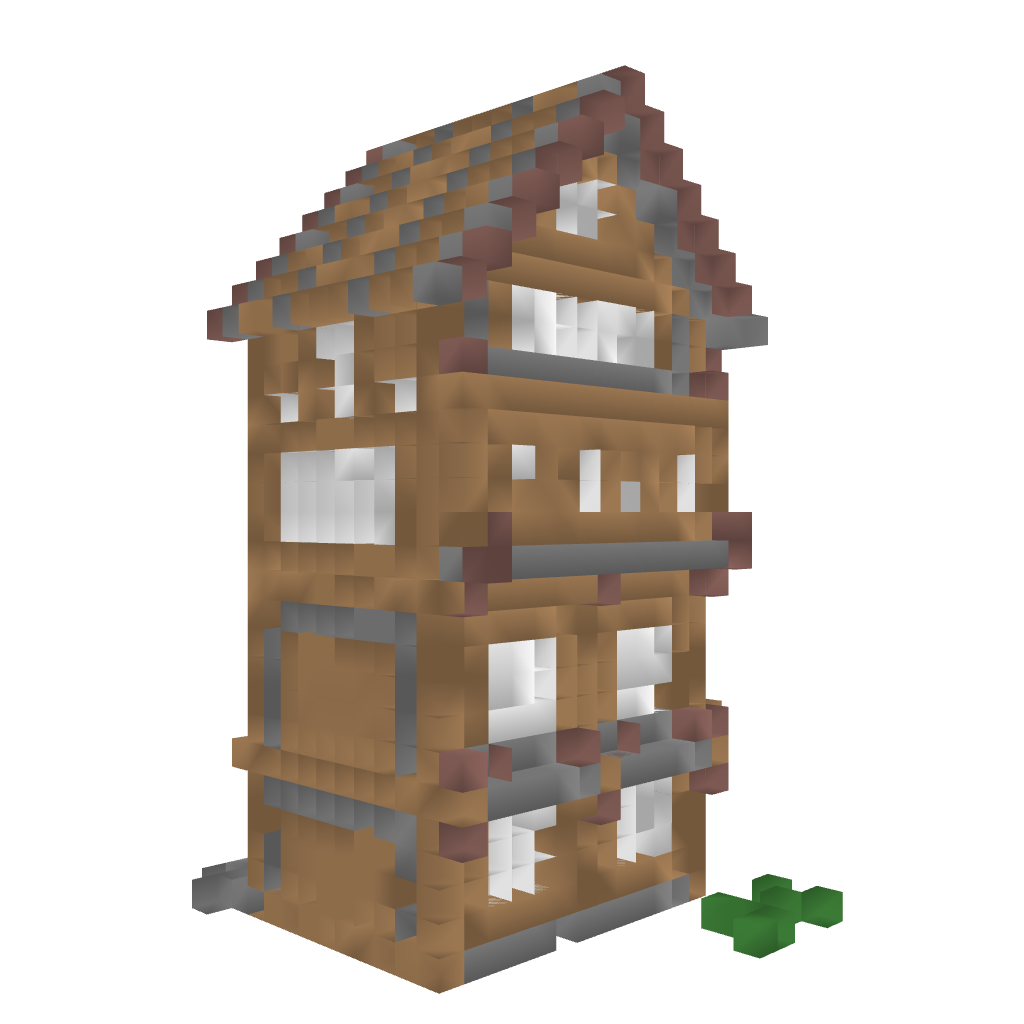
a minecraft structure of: rustic inn high quality